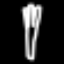
Label: fork